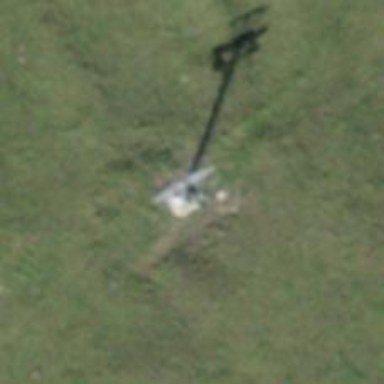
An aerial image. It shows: Pylon used for aerialway.